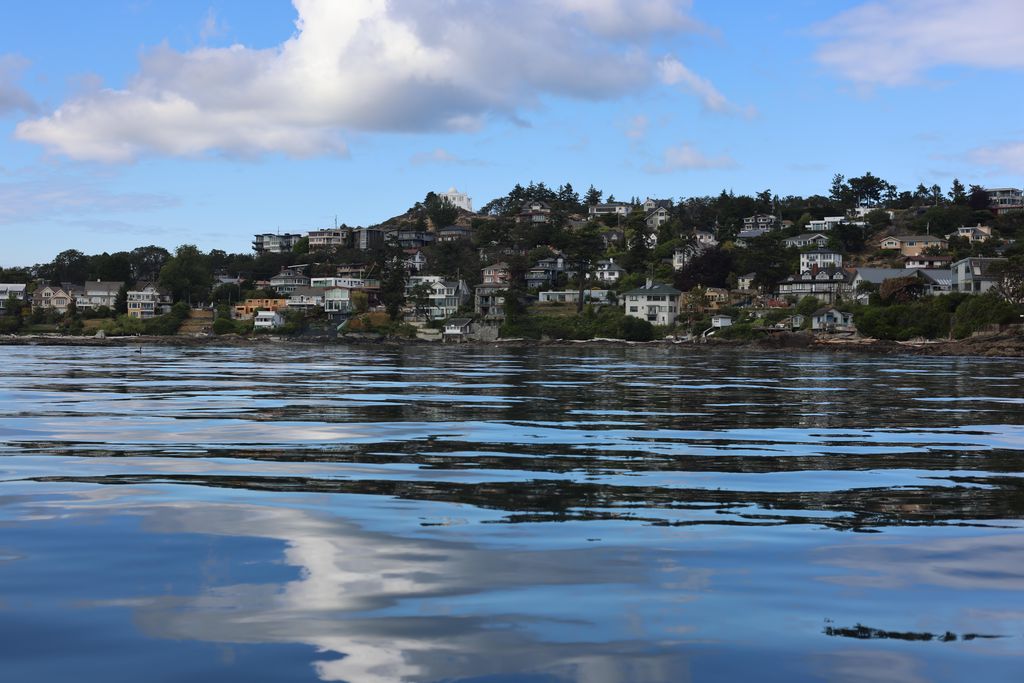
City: victoria